Field crop: tomato
Growth stage: 1
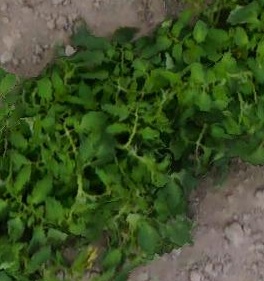
Species: tomato